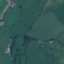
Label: Pasture